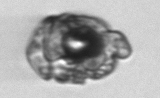
Label: Proterythropsis